Question: I am trying to build a scatterplot using ggplot2.
However, I have some issue with renaming the legend. I would like to have "Spelling conditions" instead of "spelling" and "Lowercase", "Uppercase" instead of "lower","upper".
After some readings, I tried simultaneously the scale_fill_discrete()+ scale_ colour_discrete() and scale_shape_discrete() in order to get only 1 legend box, however using this method, my legend disappeared completely !
'''
RT.data <- read.csv("http://www.psy.gla.ac.uk/~christop/MScStats/2015/Regress/RTs.csv")
head(RT.data)
x <- RT.data$logfreq
y <- RT.data$RT
ggplot(RT.data, aes(x, y, colour=spelling, shape=spelling)) +
geom_point() +
geom_smooth(method=lm, se=TRUE,level=0.95, aes(fill=spelling) ,alpha=0.09)+
ggtitle("Scatterplot of RT as a function
of log lexical frequency and spelling of words :")+
scale_colour_discrete(name="Spelling conditions",
breaks=c("Lowercase", "Uppercase"),
labels=c("Lowercase", "Uppercase")) +
scale_fill_discrete(name="Spelling conditions",
breaks=c("Lowercase", "Uppercase"),
labels=c("Lowercase", "Uppercase")) +
scale_shape_discrete(name="Spelling conditions",
breaks=c("Lowercase", "Uppercase"),
labels=c("Lowercase", "Uppercase")) +
ylab("RT(ms)") +
xlab("Log lexical frequency") +
theme(panel.background = element_rect(colour = "gray", size= 1, fill = "gray99"),
legend.background = element_rect(fill="gray90", size=.5, linetype="dotted"),
legend.position="top",
axis.title.y=element_text(face="bold",colour="sienna",size=16),
axis.title.x =element_text(size=16,face="bold", colour= "sienna"),
plot.title = element_text(lineheight=.9, face="bold",size=16))
'''

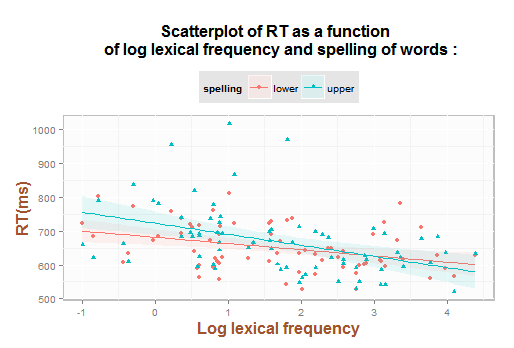
Answer: you can try this
'''
library(ggplot2)
RT.data <- read.csv("http://www.psy.gla.ac.uk/~christop/MScStats/2015/Regress/RTs.csv")
x <- RT.data$logfreq
y <- RT.data$RT
ggplot(RT.data, aes(x, y, colour=spelling, shape=spelling)) +
geom_point() +
geom_smooth(method=lm, se=TRUE,level=0.95,alpha=0.09, aes(fill=spelling) )+
ggtitle("Scatterplot of RT as a function
of log lexical frequency and spelling of words :")+
scale_colour_discrete(name="Spelling conditions",
breaks=c("lower", "upper"),
labels=c("Lowercase", "Uppercase")) +
ylab("RT(ms)") +
xlab("Log lexical frequency") +
guides(shape=FALSE, fill =F)+
theme(panel.background = element_rect(colour = "gray", size= 1, fill = "gray99"),
legend.background = element_rect(fill="gray90", size=.5, linetype="dotted"),
legend.position="top",
axis.title.y=element_text(face="bold",colour="sienna",size=16),
axis.title.x =element_text(size=16,face="bold", colour= "sienna"),
plot.title = element_text(lineheight=.9, face="bold",size=16))
'''